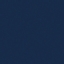
Land use / land cover: SeaLake